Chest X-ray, AP view. Patient: 43 years old, sex F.
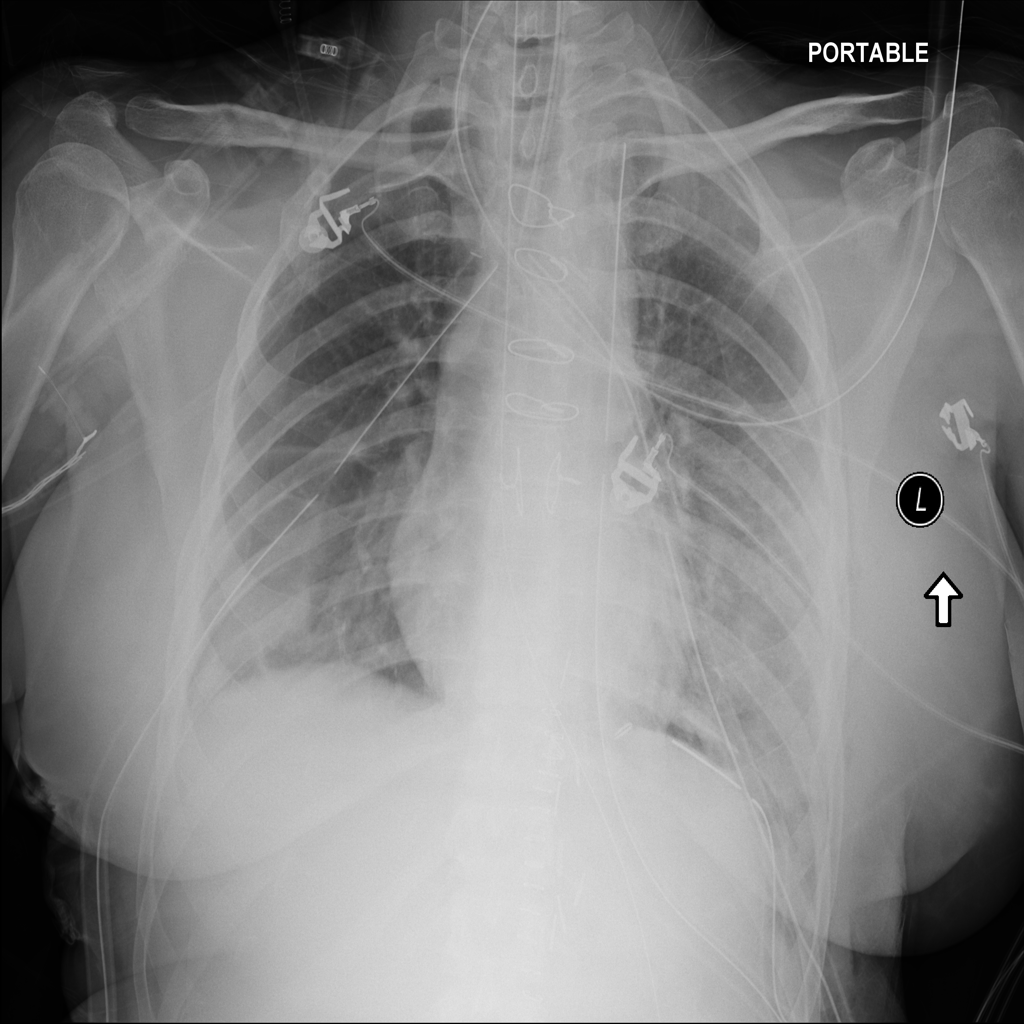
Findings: No Finding